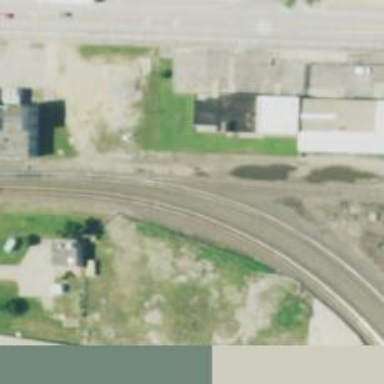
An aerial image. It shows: Railway siding with rails.